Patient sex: M
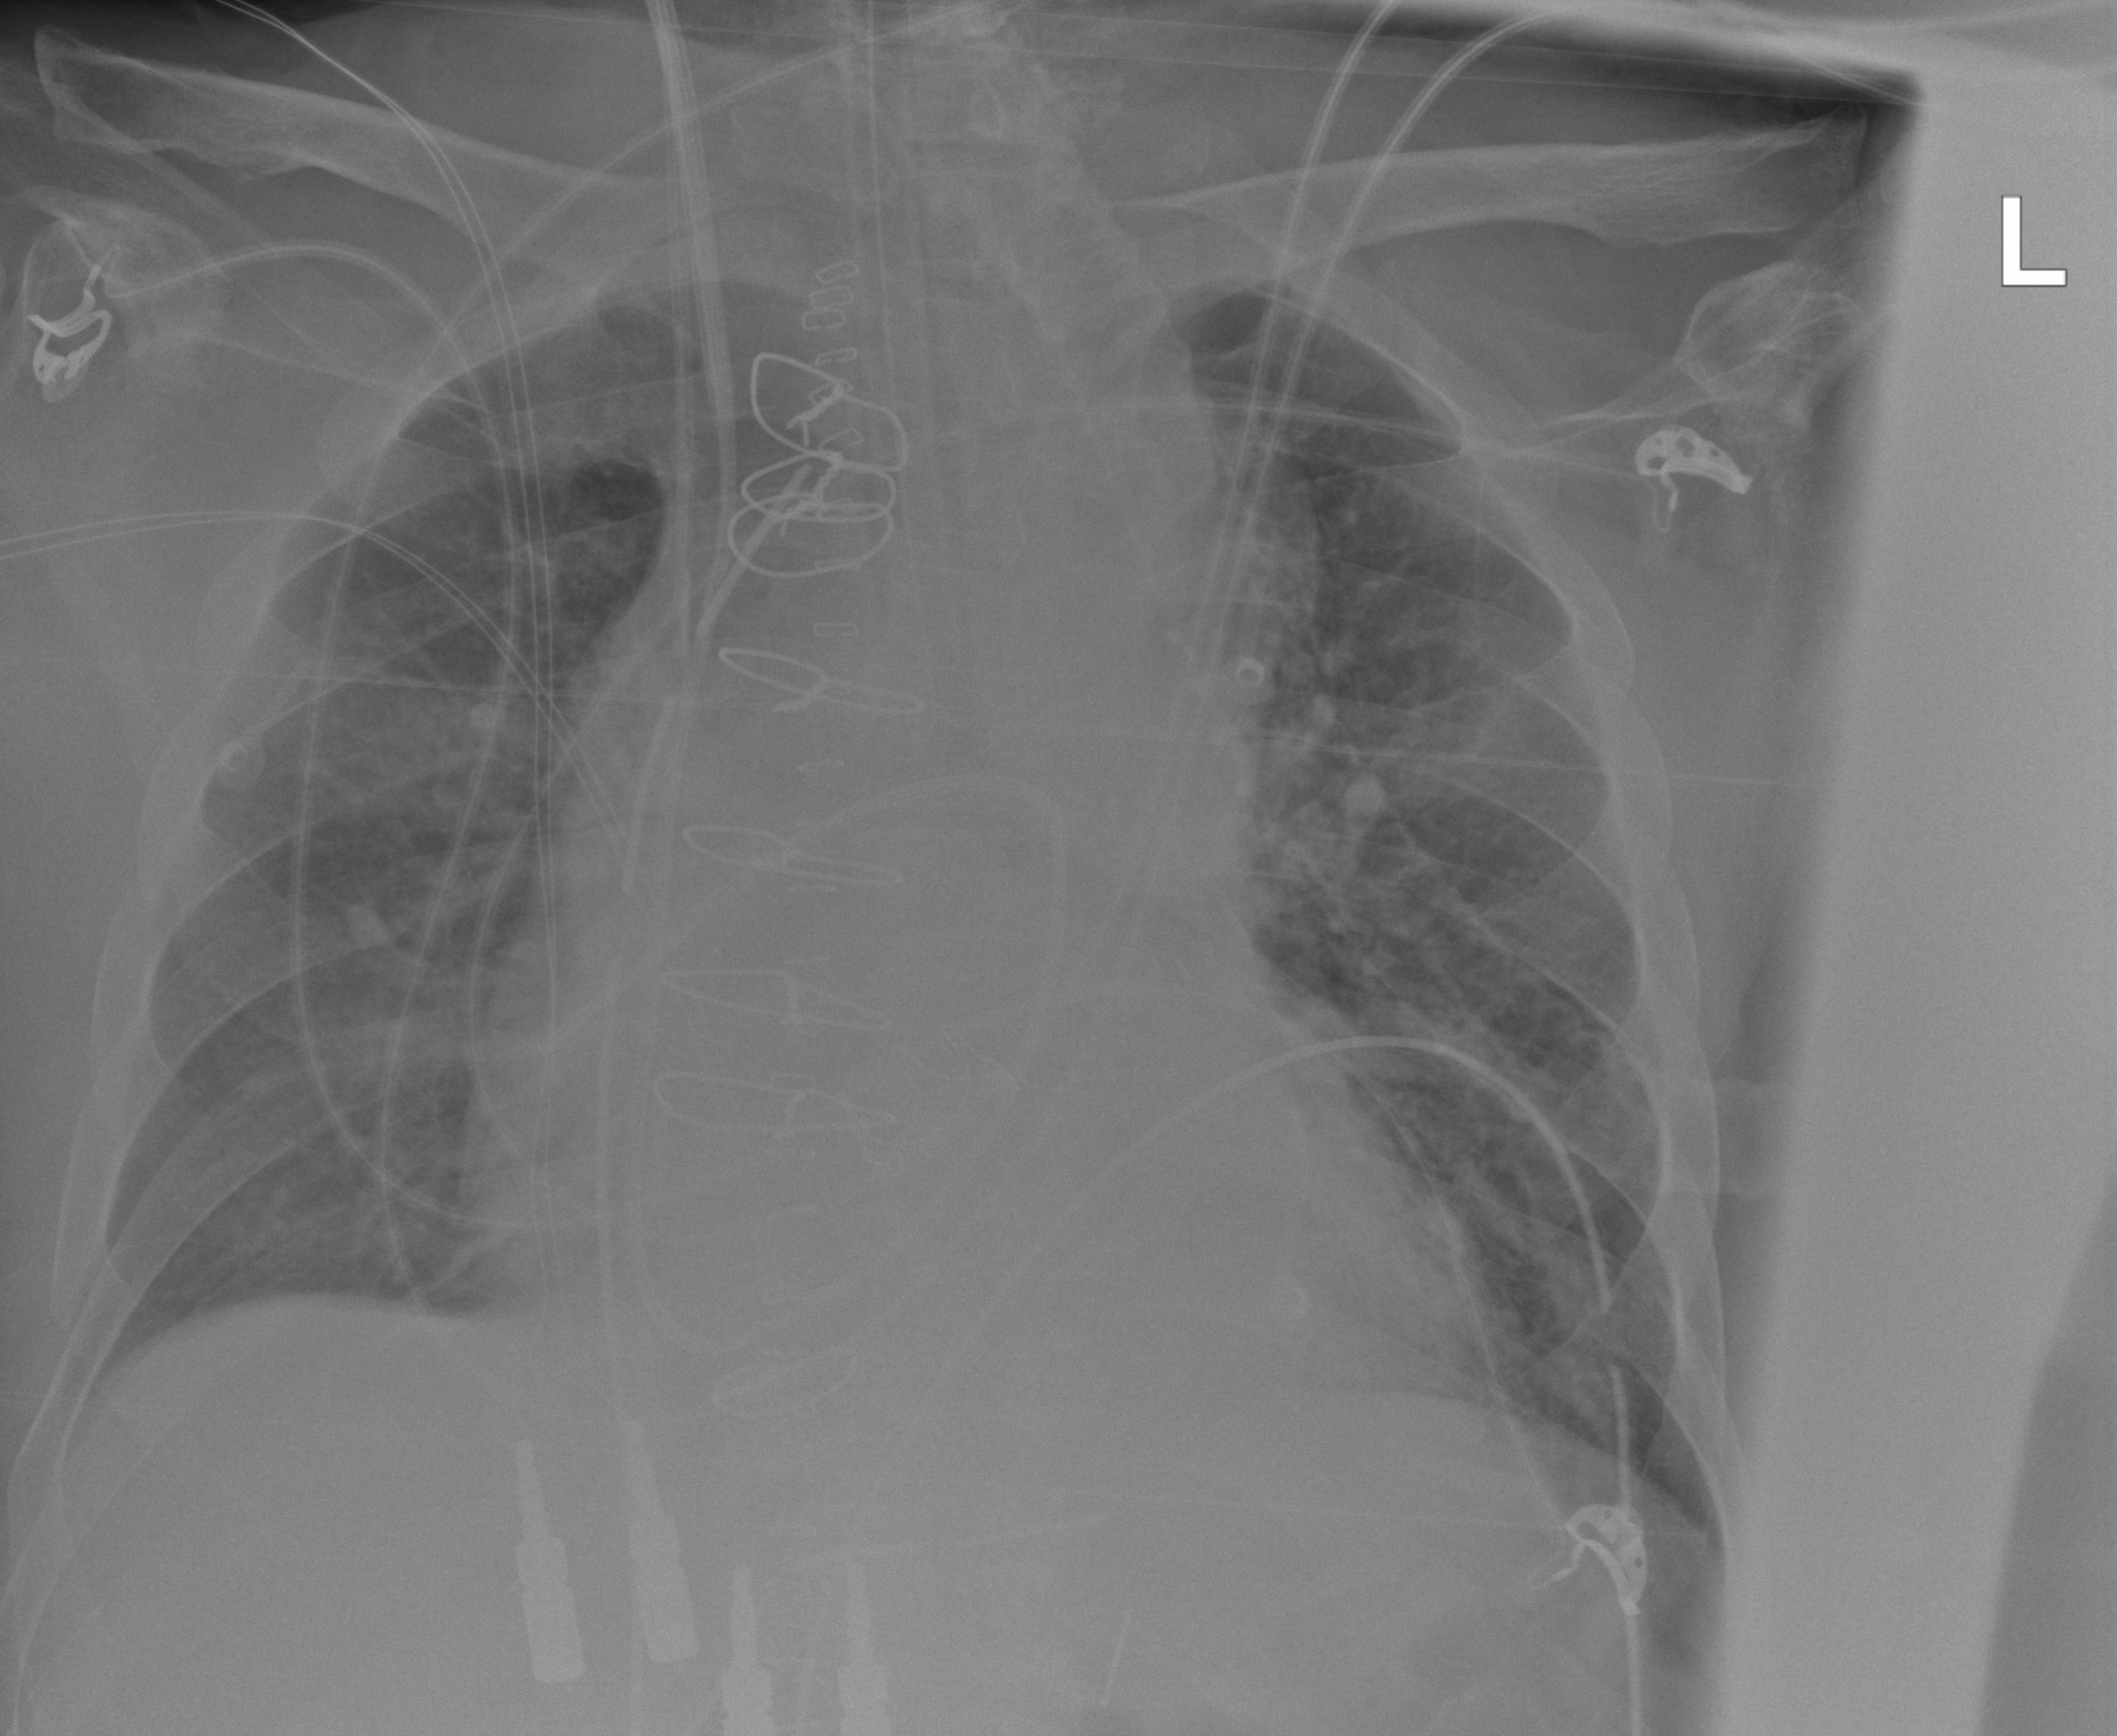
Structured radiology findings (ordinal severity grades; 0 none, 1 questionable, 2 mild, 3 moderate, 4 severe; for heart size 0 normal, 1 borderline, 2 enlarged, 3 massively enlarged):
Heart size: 2
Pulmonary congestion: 0
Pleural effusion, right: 0
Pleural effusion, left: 0
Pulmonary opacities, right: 1
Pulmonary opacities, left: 1
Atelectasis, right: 0
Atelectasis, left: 0